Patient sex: M
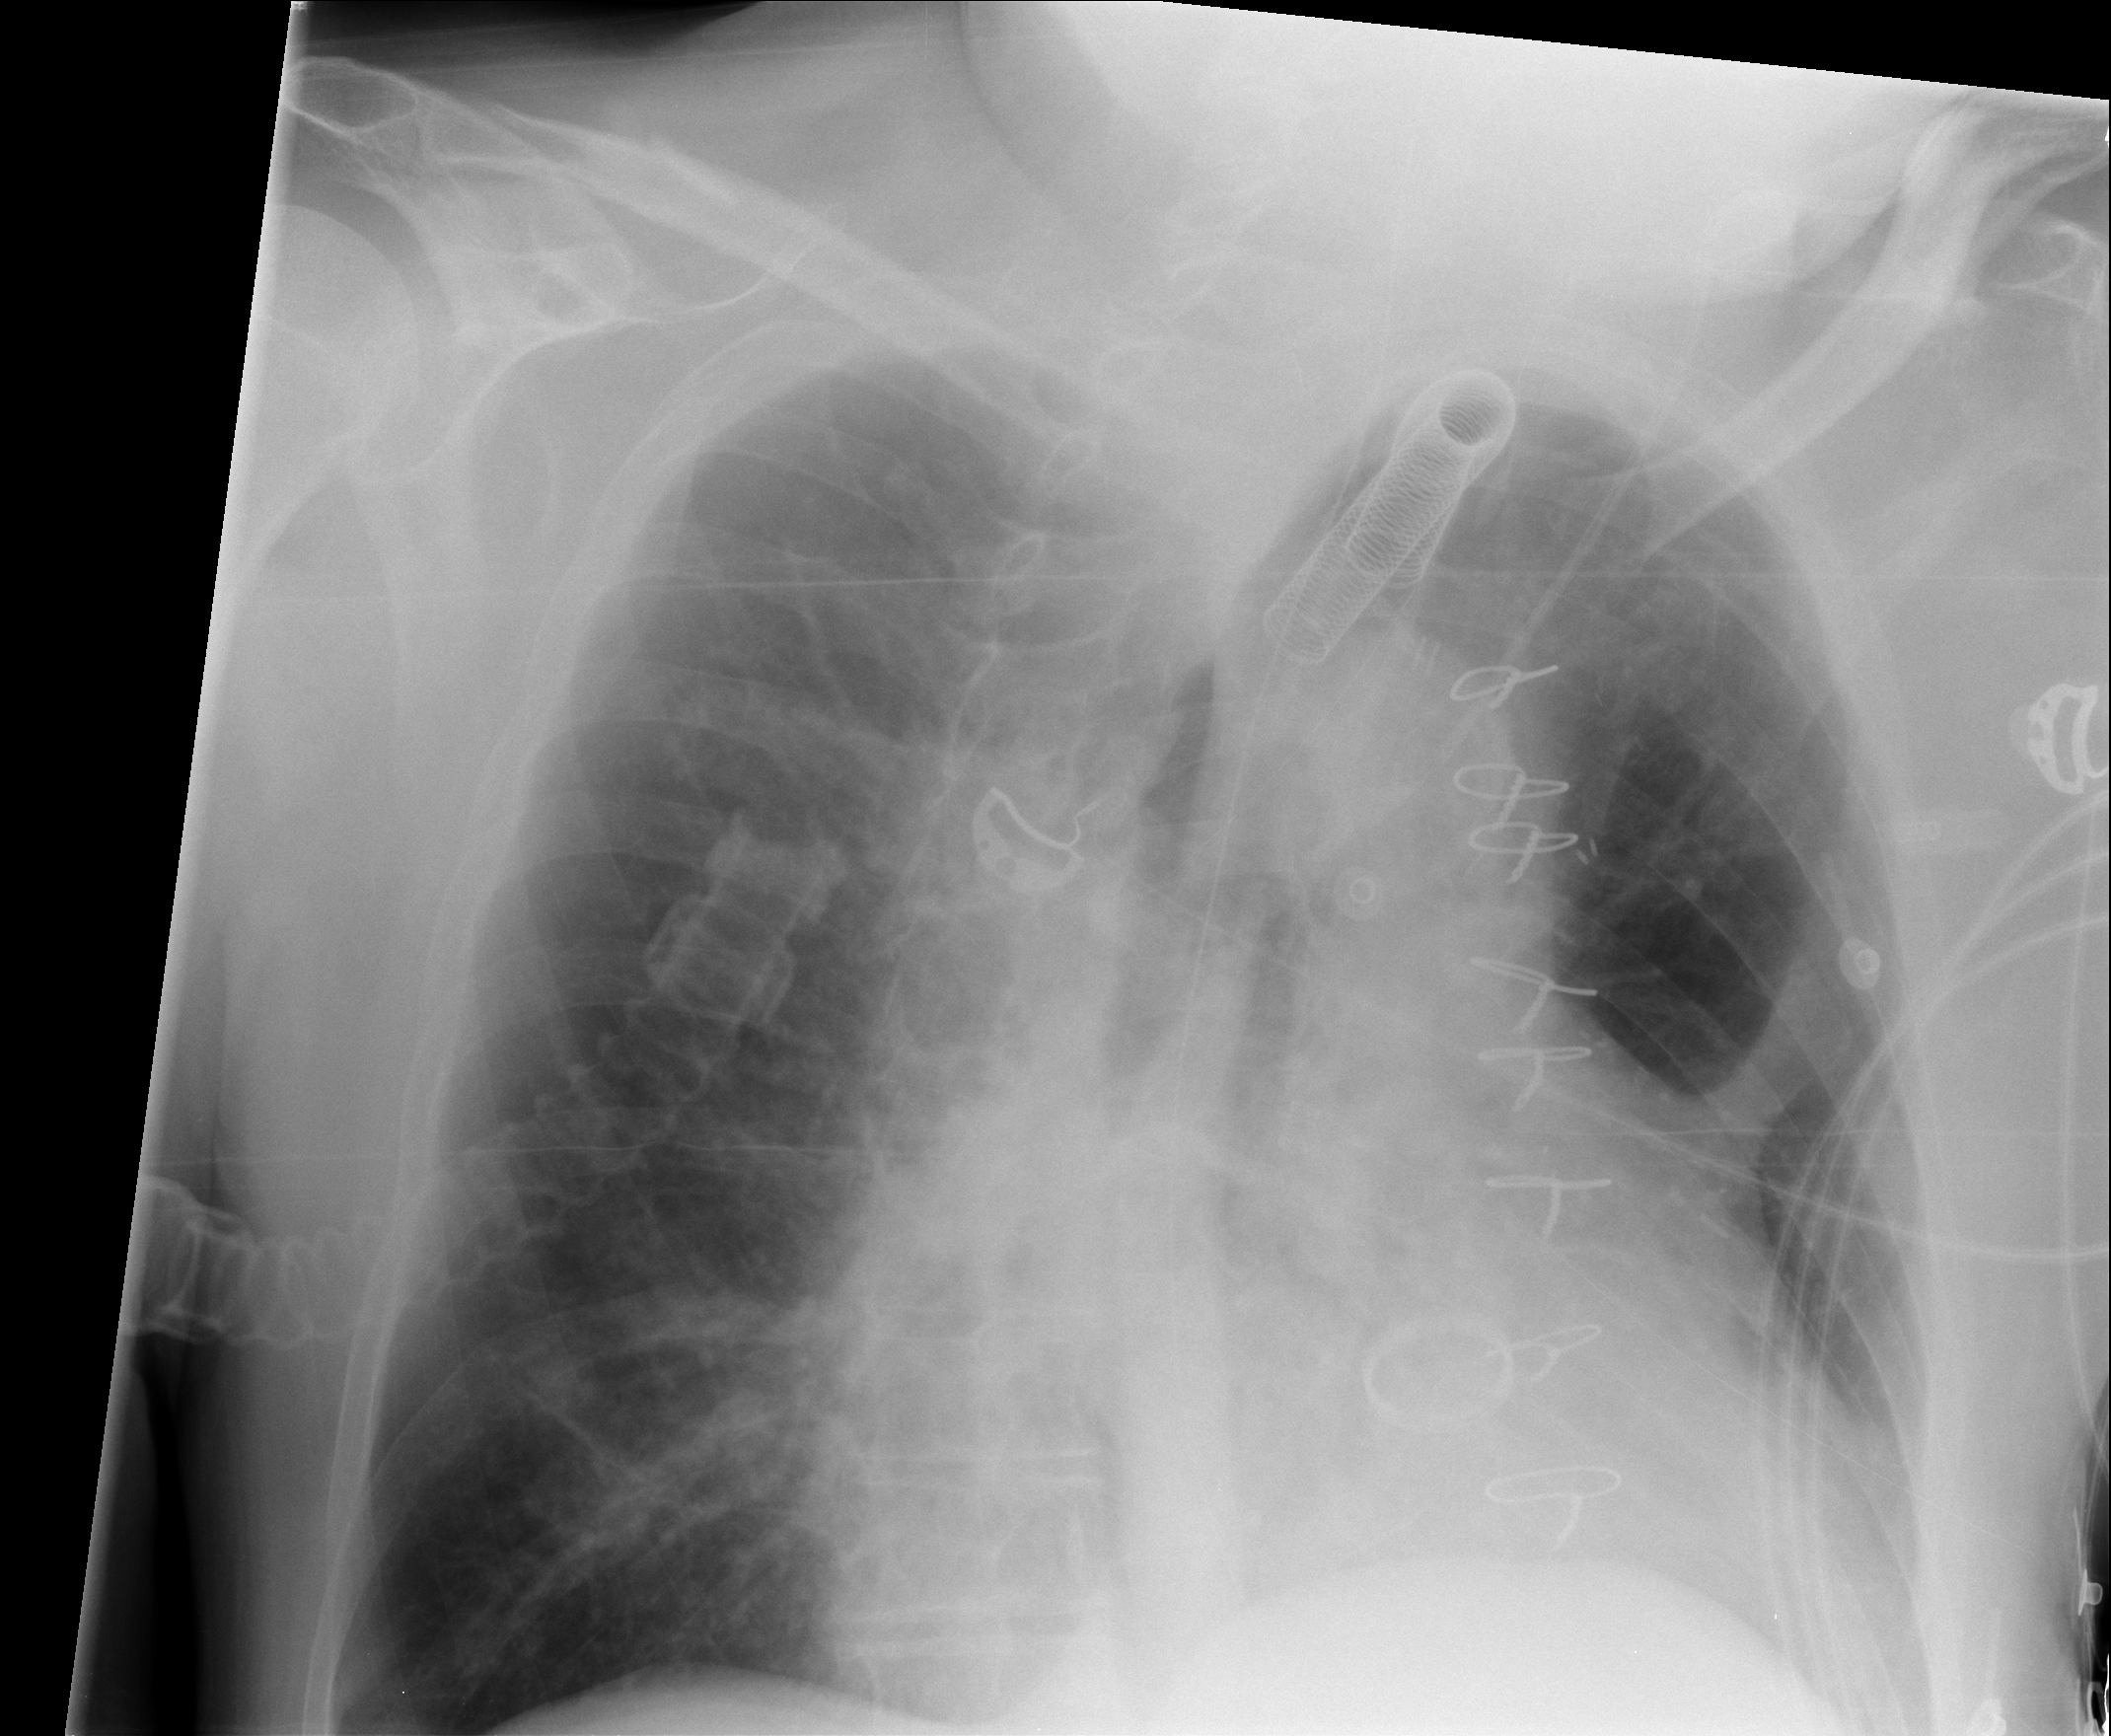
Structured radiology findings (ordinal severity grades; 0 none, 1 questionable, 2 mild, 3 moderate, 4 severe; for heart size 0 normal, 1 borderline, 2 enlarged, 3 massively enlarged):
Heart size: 0
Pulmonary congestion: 0
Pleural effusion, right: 0
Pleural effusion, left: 0
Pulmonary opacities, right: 0
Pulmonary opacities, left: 0
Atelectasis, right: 0
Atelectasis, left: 2